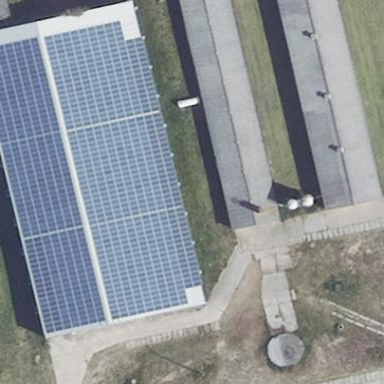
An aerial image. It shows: Solar photovoltaic panel generating electricity. It is small installation located on building.